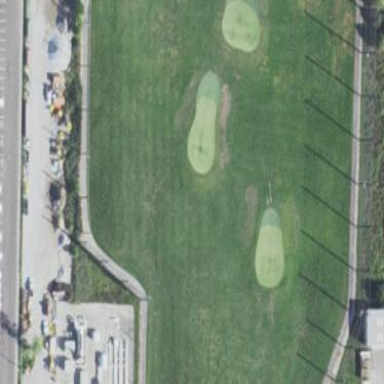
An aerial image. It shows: Sports center with golf driving range on grass land.